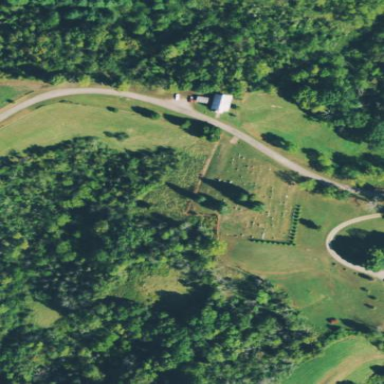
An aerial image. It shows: Graveyard.